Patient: sex F, age 61
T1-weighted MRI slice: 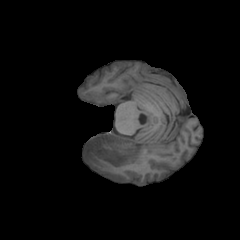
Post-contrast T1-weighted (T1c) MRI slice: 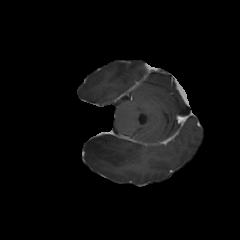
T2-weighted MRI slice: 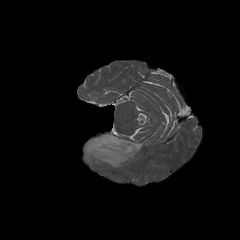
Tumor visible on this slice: yes
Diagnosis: Astrocytoma, IDH-wildtype
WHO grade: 2